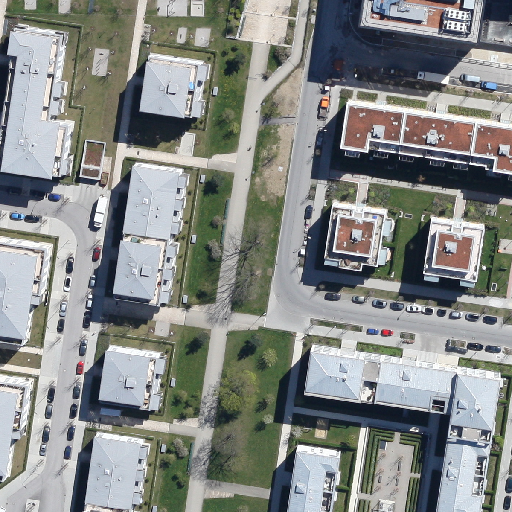
Referring expression: paved road